Question: I have a map made up of rows and columns of hexagons
This isn't an actual image of the hex-map I am using, but uses the same size and shape hexagons
I need to be able to tell which one the mouse is over when the user clicks,
Each Hexagon is represented by an instance of a "Tile" class, however this doesn't hold any location specific data, or even a polygon, so basically the only way to tell where a particular hexagon is, is to know it's position in the 2D array.
I have used a square grid before, and it was relatively easy to figure out which square was selected, because pixels are also square,
'''
// Example where each square is 10 by 10 pixels:
private void getClickedSquare(MouseEvent me)
{
int mouseX = me.getX(); // e.g. 25
int mouseY = me.getY(); // e.g. 70
int squareX = (int)(mouseX / 10); // in this case 2
int squareY = (int)(mouseY / 10); // in this case 7
// Then to access the tile I would do
map.squares[squareX][squareY].whatever();
}
'''
But I'm not even sure where to start with Hexagons, does anyone have any experience?
I cannot use polygons (Java), as when I get onto moving the map around on screen, and increasing it's size I'll run into problems with updating vast amounts of polygons each frame. Although then I could just check to see if a point is included in any of the map's tile's polygons!
At the moment the hexagons displayed are just BufferedImages.
If you want to know any more information please ask,
Thanks for your time :D
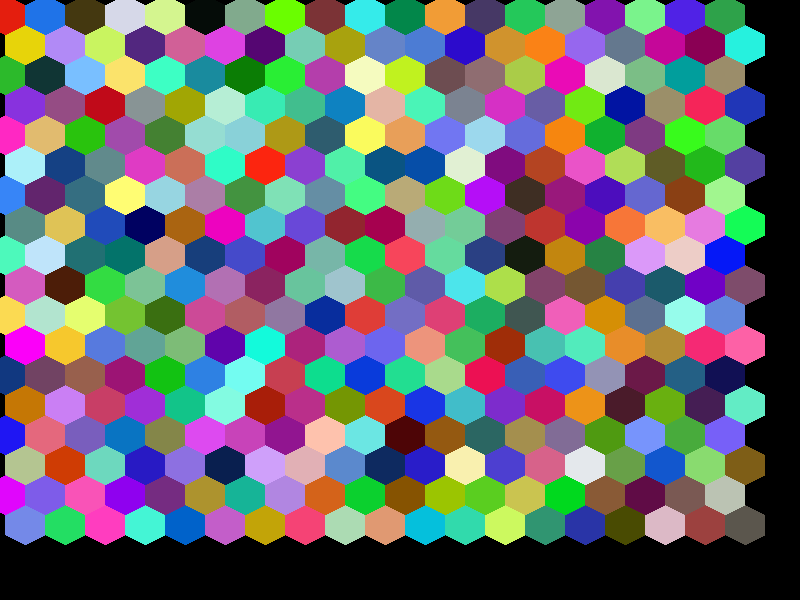
Answer: (UPDATED: Refactored code to make more understandable and more efficient)
(UPDATED: Reduced answer length, fixed bugs in code, improved quality of images)

This image shows the top left corner of a hexagonal grid and overlaid is a blue square grid. It is easy to find which of the squares a point is inside and this would give a rough approximation of which hexagon too. The white portions of the hexagons show where the square and hexagonal grid share the same coordinates and the grey portions of the hexagons show where they do not.
The solution is now as simple as finding which box a point is in, then checking to see if the point is in either of the triangles, and correcting the answer if necessary.
'''
private final Hexagon getSelectedHexagon(int x, int y)
{
// Find the row and column of the box that the point falls in.
int row = (int) (y / gridHeight);
int column;
boolean rowIsOdd = row % 2 == 1;
// Is the row an odd number?
if (rowIsOdd)// Yes: Offset x to match the indent of the row
column = (int) ((x - halfWidth) / gridWidth);
else// No: Calculate normally
column = (int) (x / gridWidth);
'''
At this point we have the row and column of the box our point is in, next we need to test our point against the two top edges of the hexagon to see if our point lies in either of the hexagons above:
'''
// Work out the position of the point relative to the box it is in
double relY = y - (row * gridHeight);
double relX;
if (rowIsOdd)
relX = (x - (column * gridWidth)) - halfWidth;
else
relX = x - (column * gridWidth);
'''
Having relative coordinates makes the next step easier.

Like in the image above, if the of our point is we know our point lies above the line, and in our case, the hexagon above and to the left of the current row and column.
'''
// Work out if the point is above either of the hexagon's top edges
if (relY < (-m * relX) + c) // LEFT edge
{
row--;
if (!rowIsOdd)
column--;
}
else if (relY < (m * relX) - c) // RIGHT edge
{
row--;
if (rowIsOdd)
column++;
}
return hexagons[column][row];
}
'''
---
A quick explanation of the variables used in the above example:

m is the gradient, so